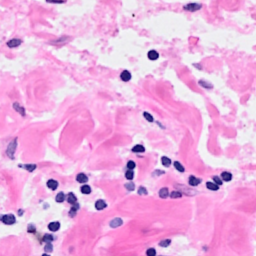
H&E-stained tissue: Breast